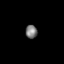
Tissue: skin
Cell type: Epithelial cells
Senescence score: 0.2792
Nuclear area (px): 158
Mean DAPI intensity: 120.544